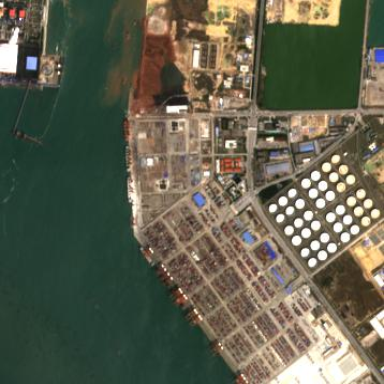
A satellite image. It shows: Industrial port with land use designated as harbor.